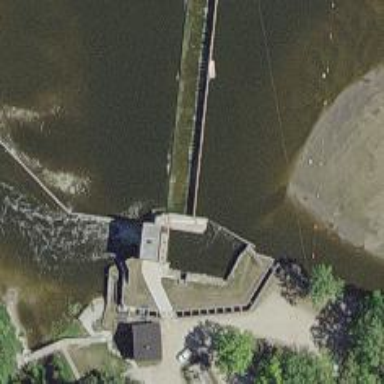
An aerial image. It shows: Hydro power generator.